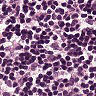
Metastatic tissue present: no